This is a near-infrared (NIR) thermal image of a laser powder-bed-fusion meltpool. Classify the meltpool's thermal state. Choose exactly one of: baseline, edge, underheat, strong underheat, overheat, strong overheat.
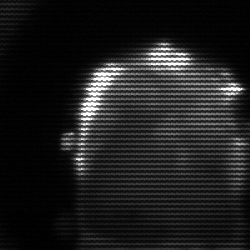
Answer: baseline